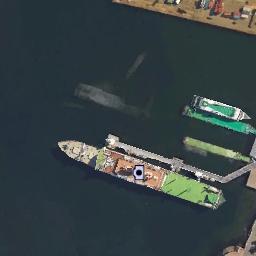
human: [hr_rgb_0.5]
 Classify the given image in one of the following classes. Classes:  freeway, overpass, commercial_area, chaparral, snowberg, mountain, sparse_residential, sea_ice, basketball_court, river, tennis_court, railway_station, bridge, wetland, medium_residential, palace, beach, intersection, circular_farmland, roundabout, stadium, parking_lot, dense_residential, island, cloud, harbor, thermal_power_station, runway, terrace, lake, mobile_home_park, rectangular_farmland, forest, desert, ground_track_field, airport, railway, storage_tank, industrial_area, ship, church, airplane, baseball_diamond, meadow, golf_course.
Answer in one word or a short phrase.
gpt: ship